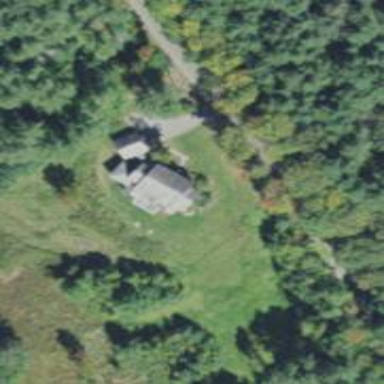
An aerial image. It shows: Simple and straightforward house.